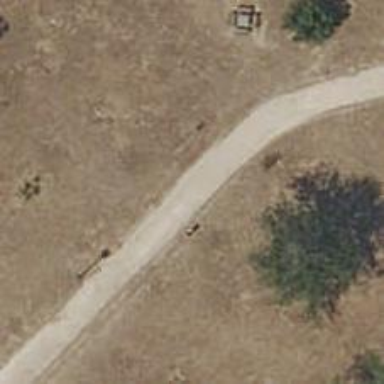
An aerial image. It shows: Unpaved footway.